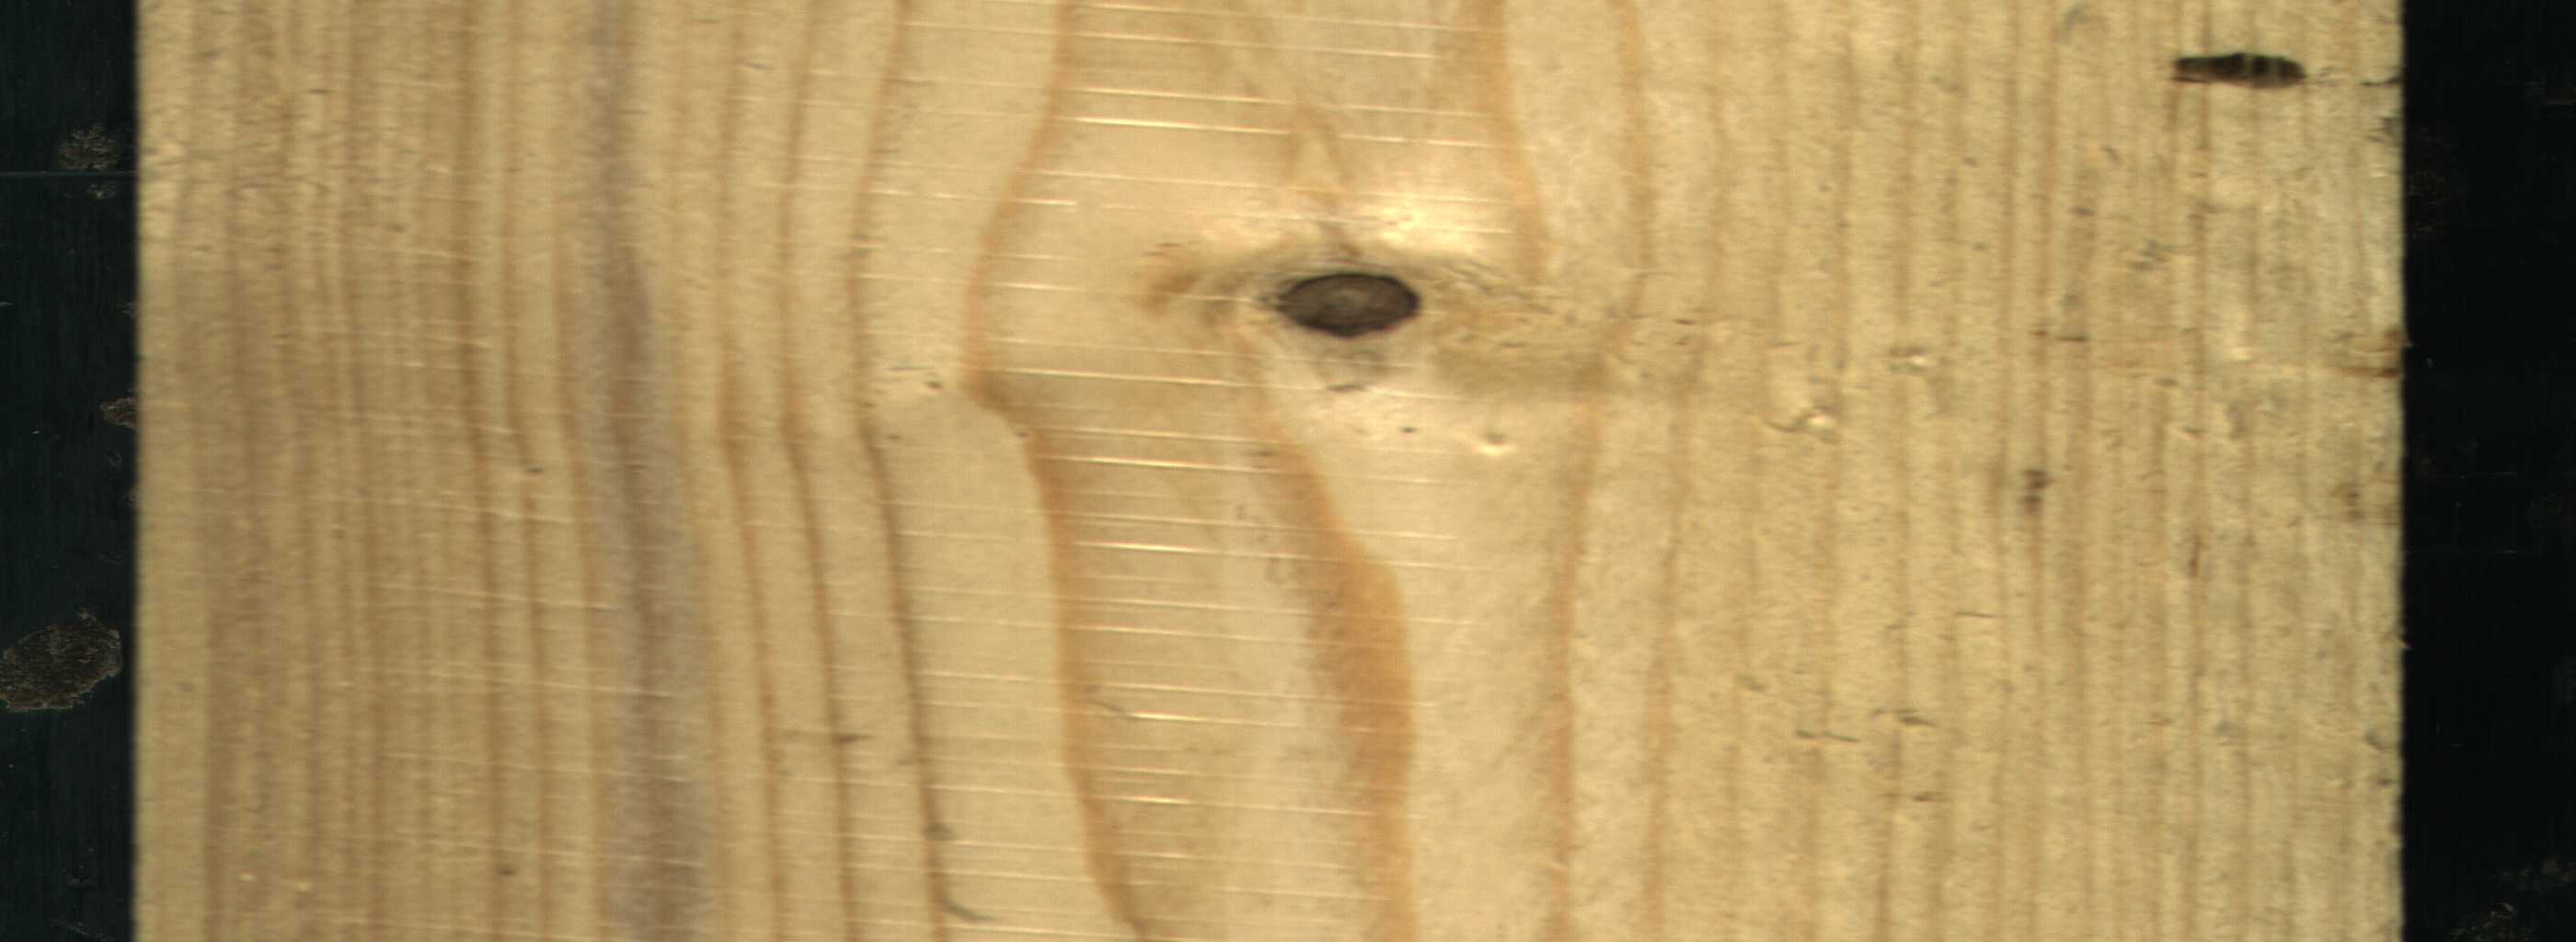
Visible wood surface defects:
Dead_Knot